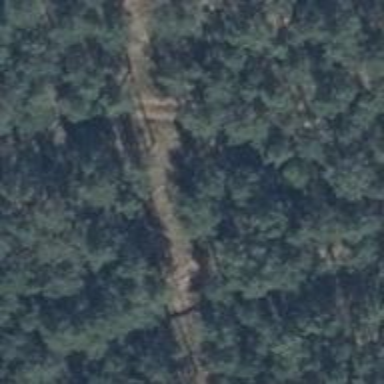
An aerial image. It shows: Sandy track with grade 4 tracktype.